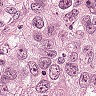
Metastatic tissue present: yes